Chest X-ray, PA view. Patient: 61 years old, sex M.
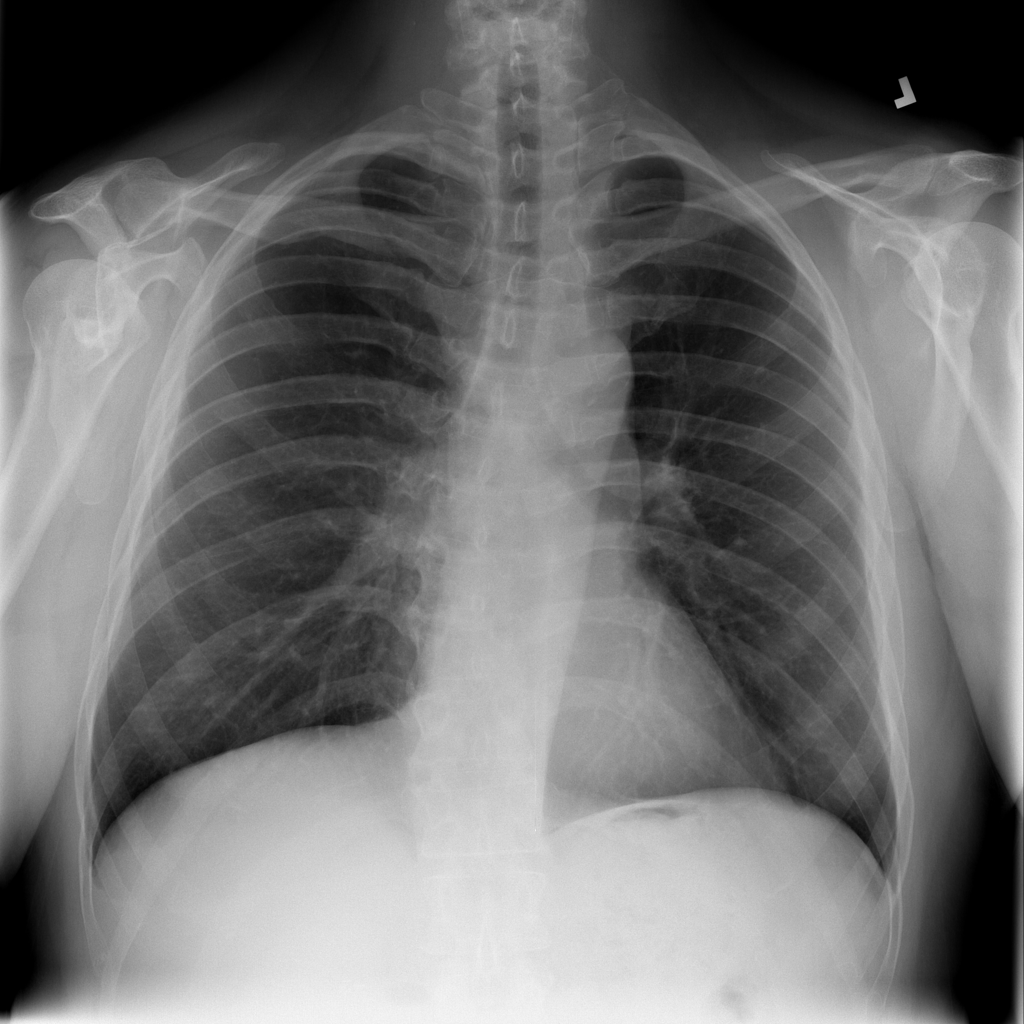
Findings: No Finding